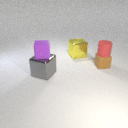
large yellow metal cube to the right of large gray metal cube